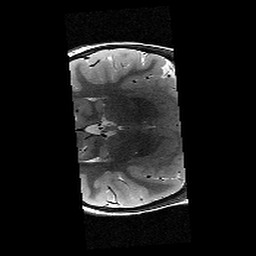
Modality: T2w
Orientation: axial
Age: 10
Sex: female
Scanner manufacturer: siemens
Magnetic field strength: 3 T
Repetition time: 9.23 s
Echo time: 0.067 s